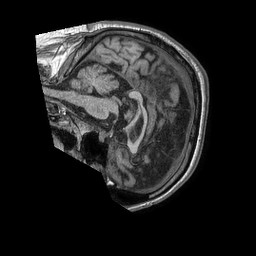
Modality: T1w
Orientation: sagittal
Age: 52
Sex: male
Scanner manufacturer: philips
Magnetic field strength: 1.5 T
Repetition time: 0.007527 s
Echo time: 0.003427 s